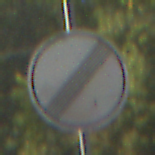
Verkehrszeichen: EndeSaemtlicherBegrenzungen
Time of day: MorningAfternoon
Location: Outdoor (Suburban)
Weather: Clear
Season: NotSpecified
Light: Natural